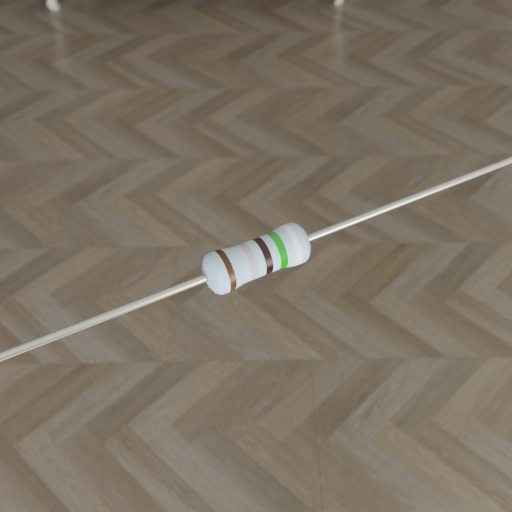
Resistor colour bands (in order): brown, silver, black, green, white